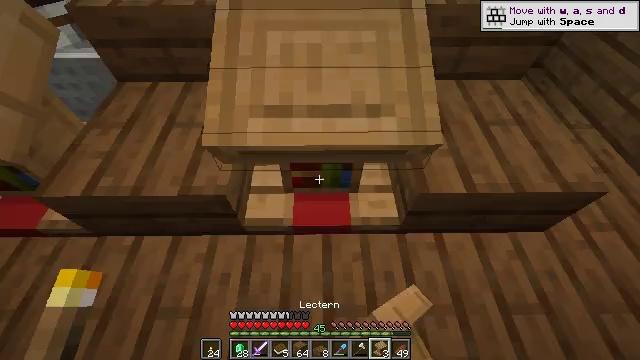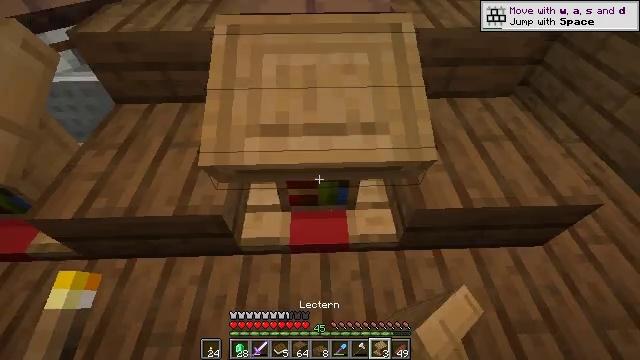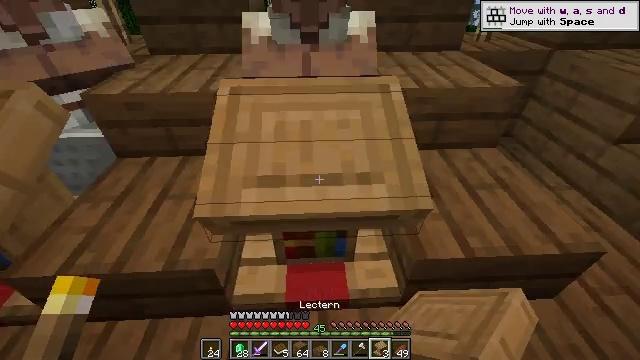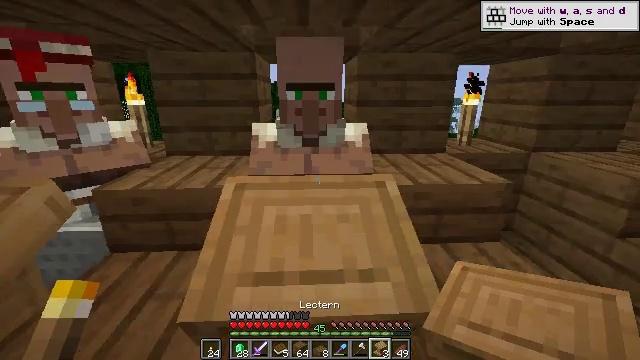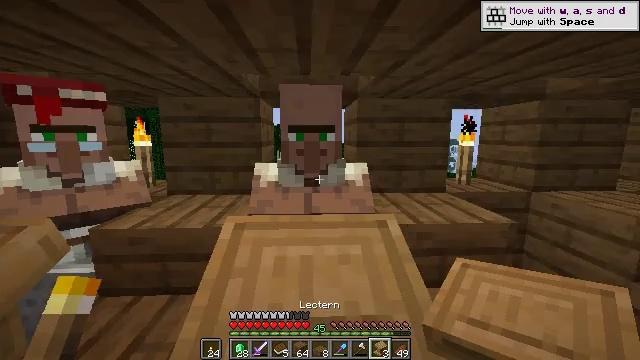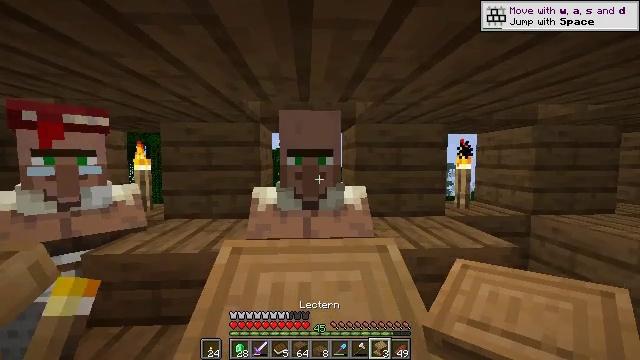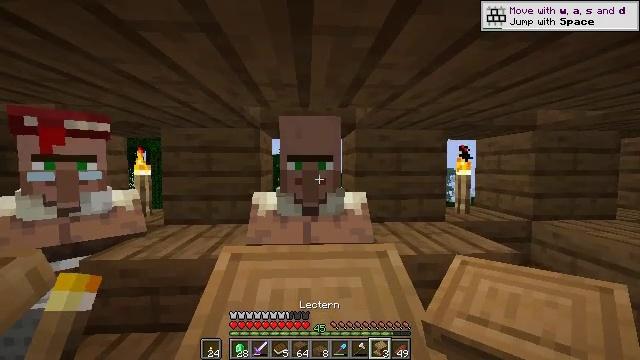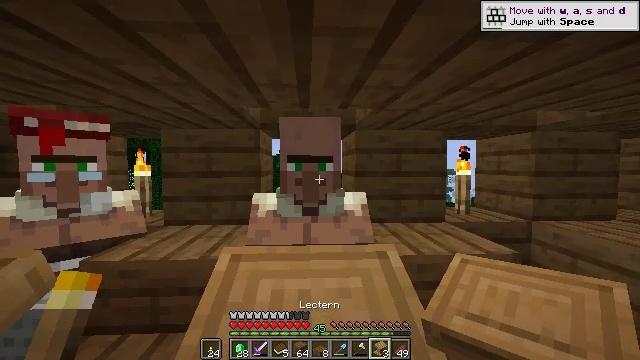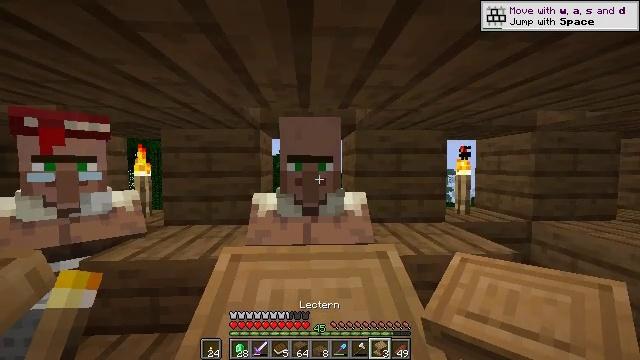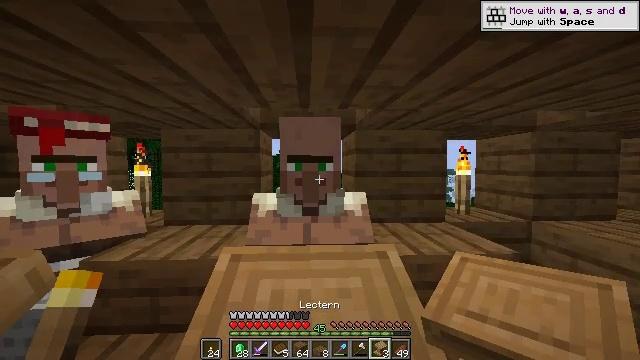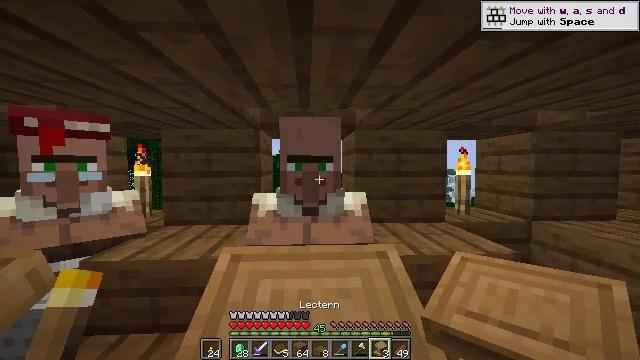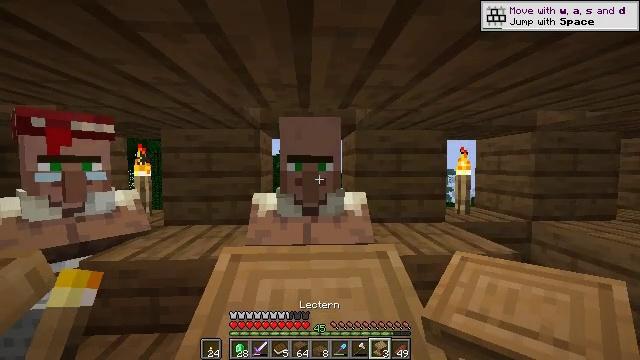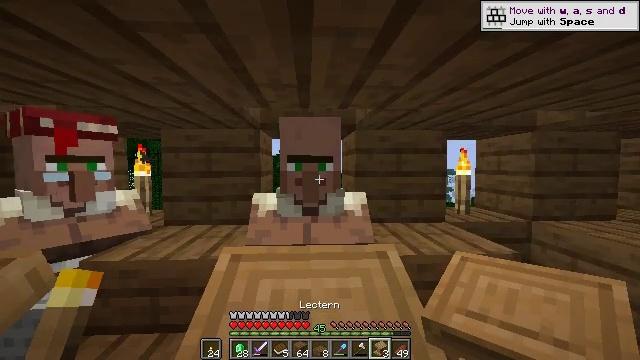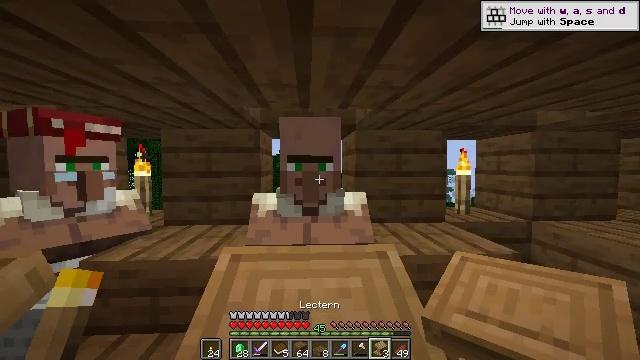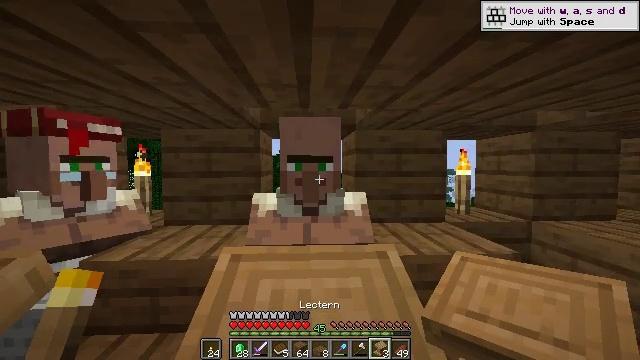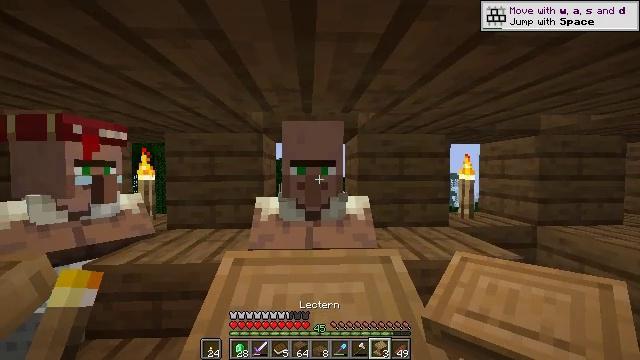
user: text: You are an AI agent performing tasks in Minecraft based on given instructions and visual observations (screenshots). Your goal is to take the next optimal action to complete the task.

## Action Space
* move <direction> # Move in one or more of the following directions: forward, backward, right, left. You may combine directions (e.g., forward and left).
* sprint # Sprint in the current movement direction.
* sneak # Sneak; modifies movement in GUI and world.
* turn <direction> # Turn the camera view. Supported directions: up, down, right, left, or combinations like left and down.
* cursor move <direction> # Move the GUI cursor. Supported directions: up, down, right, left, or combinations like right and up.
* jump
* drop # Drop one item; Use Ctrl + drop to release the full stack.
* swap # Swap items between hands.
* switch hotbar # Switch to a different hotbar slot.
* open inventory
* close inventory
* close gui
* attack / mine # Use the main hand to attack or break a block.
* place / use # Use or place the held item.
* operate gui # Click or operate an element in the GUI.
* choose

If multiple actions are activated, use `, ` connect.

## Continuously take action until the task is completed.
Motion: motion action
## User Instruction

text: Mine spruce planks to gather materials.
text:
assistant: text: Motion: turn right and up
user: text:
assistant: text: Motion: turn right and up
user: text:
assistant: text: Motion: turn up
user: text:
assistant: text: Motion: turn up
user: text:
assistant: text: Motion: turn up
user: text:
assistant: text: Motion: turn up
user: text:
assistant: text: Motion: no_op
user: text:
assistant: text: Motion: no_op
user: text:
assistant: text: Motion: no_op
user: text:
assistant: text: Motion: no_op
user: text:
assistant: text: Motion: no_op
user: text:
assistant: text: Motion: no_op
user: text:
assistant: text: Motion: no_op
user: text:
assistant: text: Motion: no_op
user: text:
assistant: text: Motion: no_op
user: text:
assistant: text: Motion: no_op
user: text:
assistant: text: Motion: no_op
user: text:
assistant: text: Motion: no_op
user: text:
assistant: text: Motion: no_op
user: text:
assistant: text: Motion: no_op
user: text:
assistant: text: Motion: no_op
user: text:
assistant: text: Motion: no_op
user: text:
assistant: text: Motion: no_op
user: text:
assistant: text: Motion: no_op
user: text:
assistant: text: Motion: use / place
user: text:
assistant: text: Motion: use / place
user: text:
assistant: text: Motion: use / place
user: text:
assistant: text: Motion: no_op
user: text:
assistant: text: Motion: no_op
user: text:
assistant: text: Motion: open gui